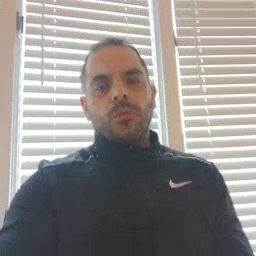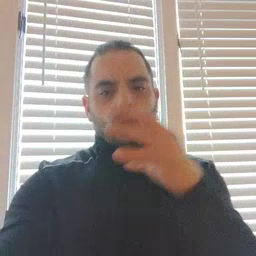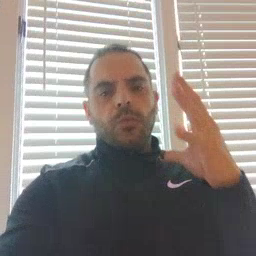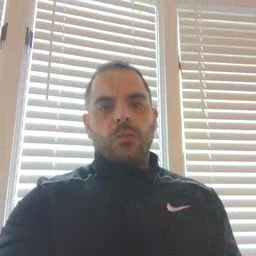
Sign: balloon